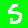
Digit: 5